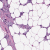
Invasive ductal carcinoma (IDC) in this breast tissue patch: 0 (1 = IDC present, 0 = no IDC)